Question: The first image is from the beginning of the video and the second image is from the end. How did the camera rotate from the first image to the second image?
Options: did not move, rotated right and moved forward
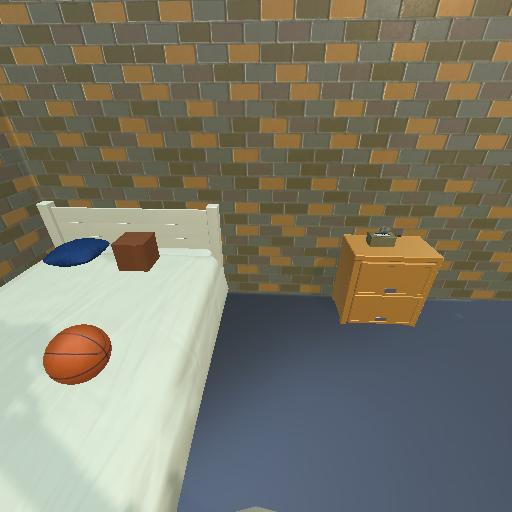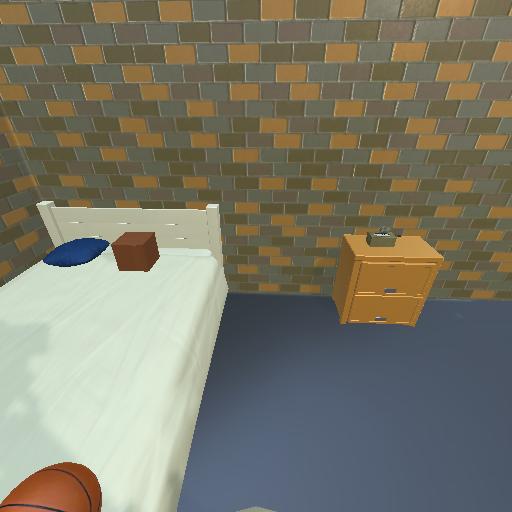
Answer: did not move